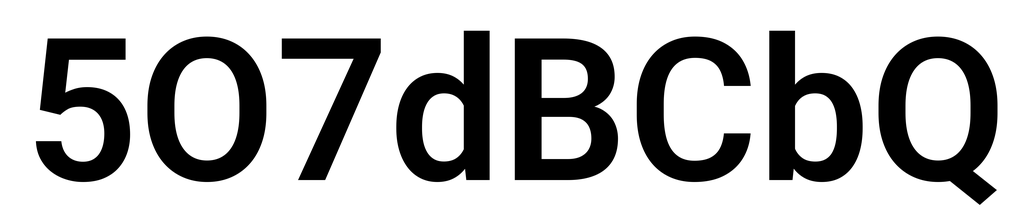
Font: Roboto_SemiBold